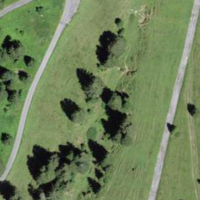
EUNIS habitat code: 24
Species observed at this site:
Bombus pratorum
Miramella alpina
Silene dioica
Bombus lapidarius